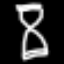
Label: hourglass